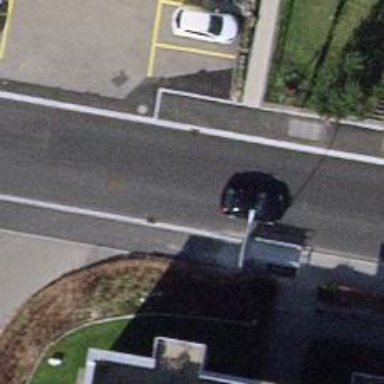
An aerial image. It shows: Uncontrolled road crossing.